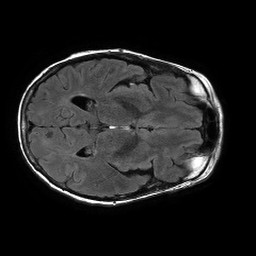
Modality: FLAIR
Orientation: axial
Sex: female
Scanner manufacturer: philips
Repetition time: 11 s
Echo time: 0.125 s